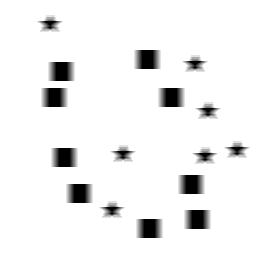
Squares: 9
Triangles: 0
Stars: 7
Total shapes: 16